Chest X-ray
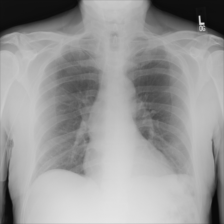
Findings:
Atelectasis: negative
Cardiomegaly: negative
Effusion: negative
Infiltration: negative
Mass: negative
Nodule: negative
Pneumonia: negative
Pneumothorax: negative
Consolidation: negative
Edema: negative
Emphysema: negative
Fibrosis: negative
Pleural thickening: negative
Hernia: negative